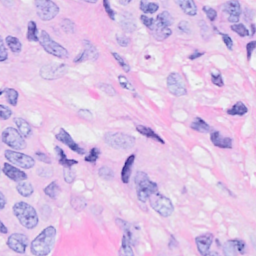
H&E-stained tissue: Breast